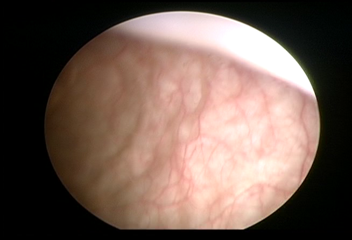
Modality: WLC
Class: Normal mucosa
Bladder cancer association: No